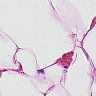
Metastatic tissue present: no